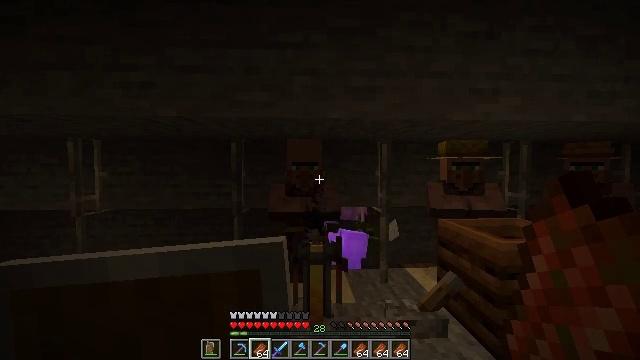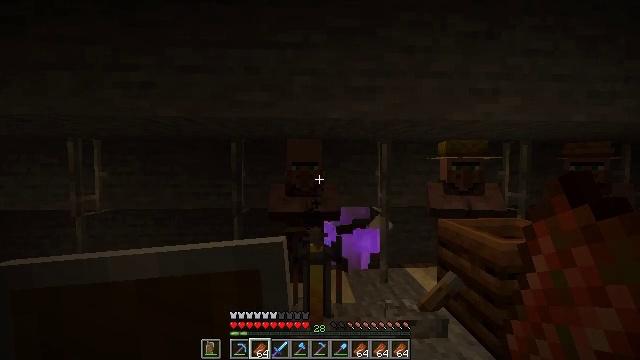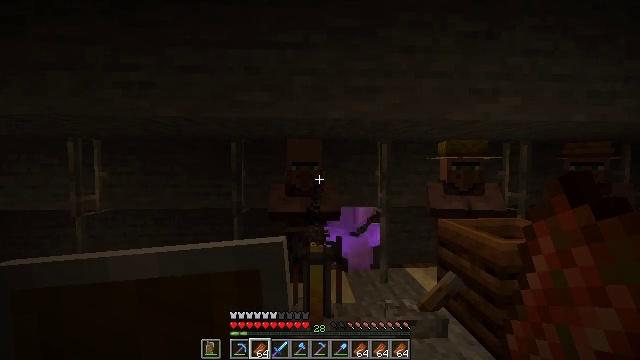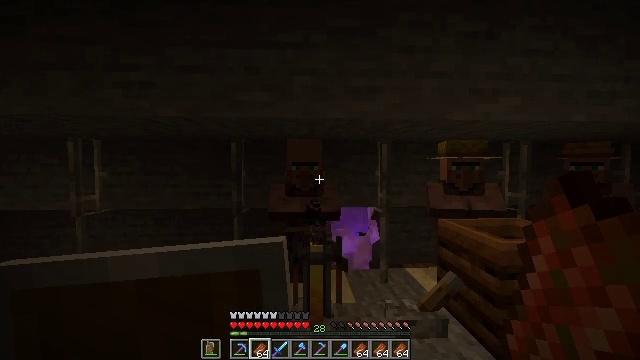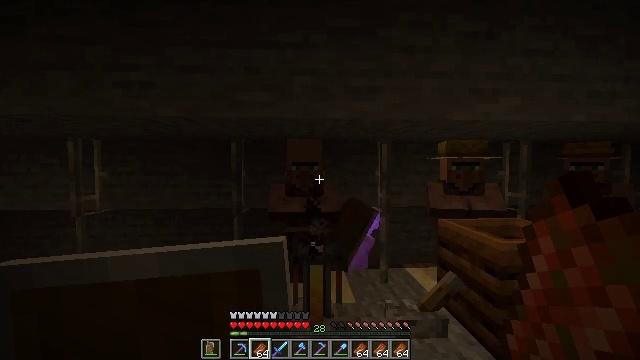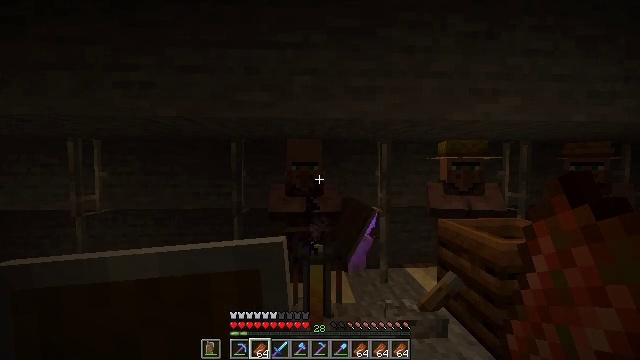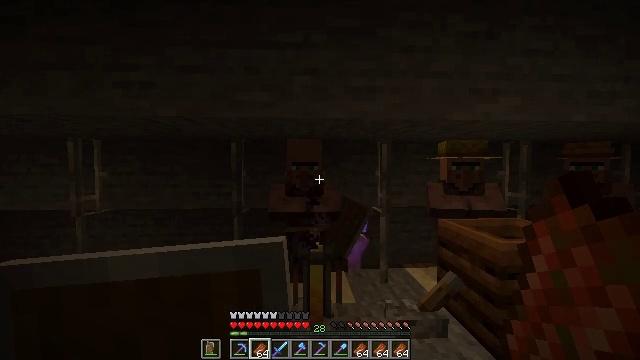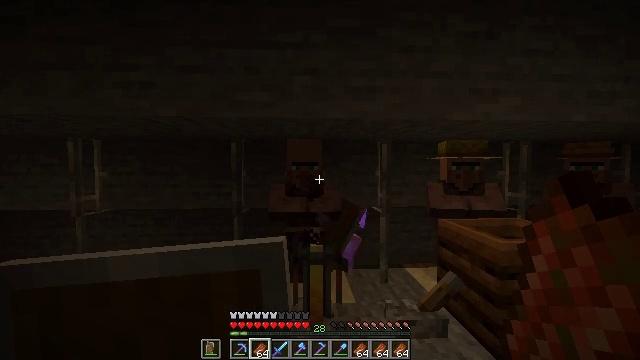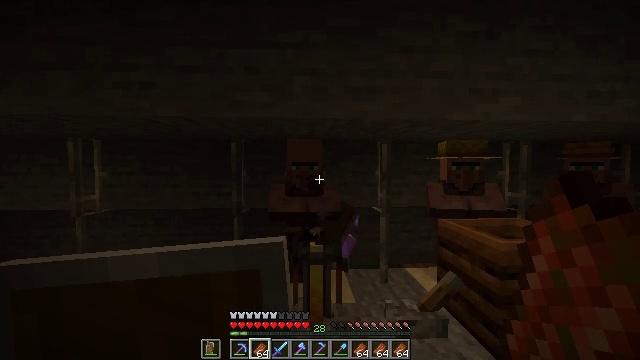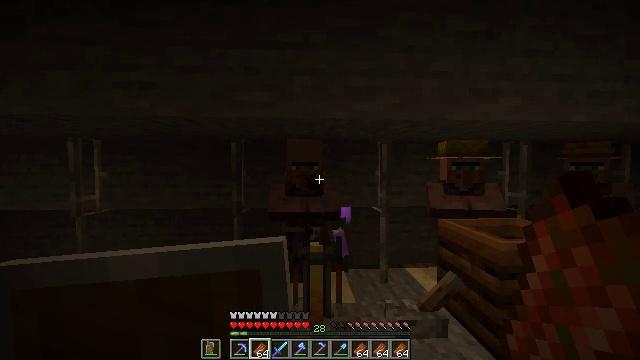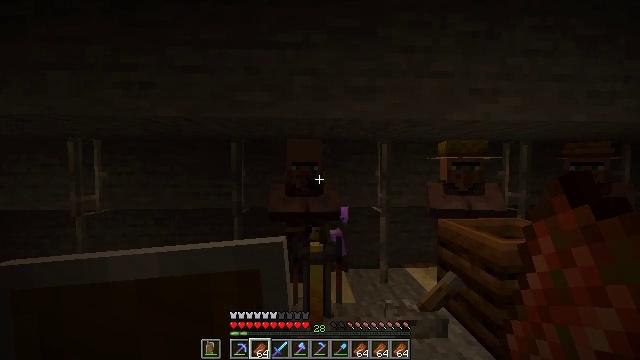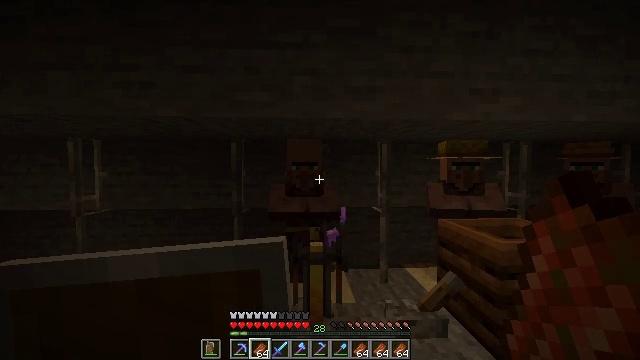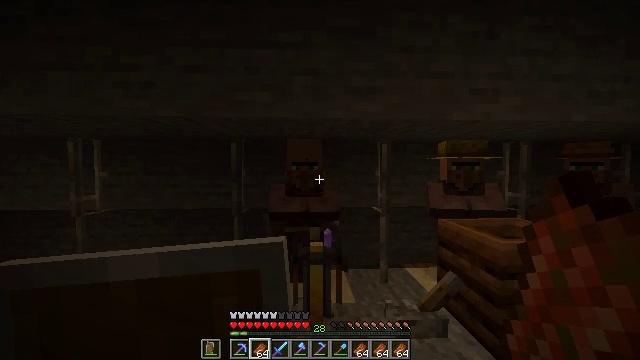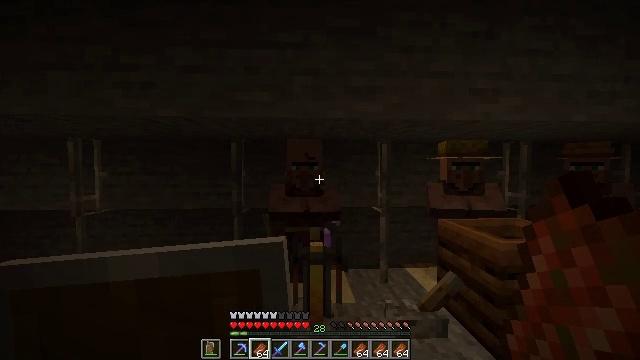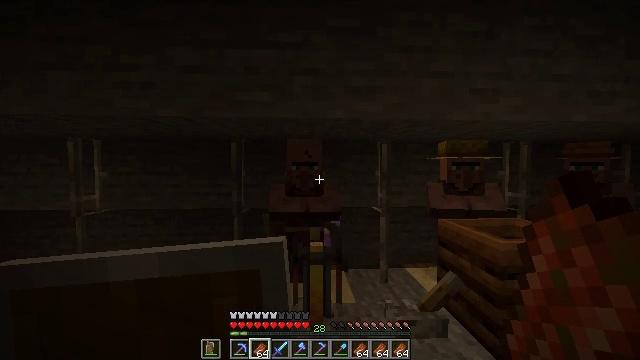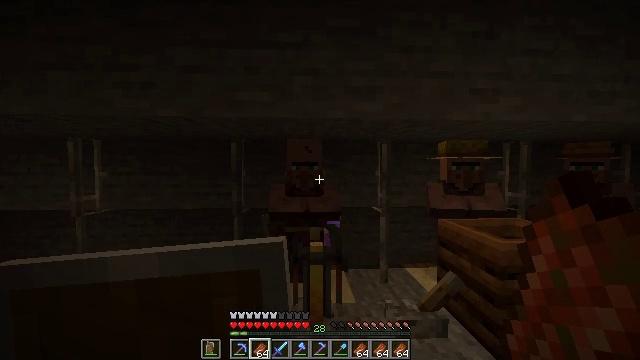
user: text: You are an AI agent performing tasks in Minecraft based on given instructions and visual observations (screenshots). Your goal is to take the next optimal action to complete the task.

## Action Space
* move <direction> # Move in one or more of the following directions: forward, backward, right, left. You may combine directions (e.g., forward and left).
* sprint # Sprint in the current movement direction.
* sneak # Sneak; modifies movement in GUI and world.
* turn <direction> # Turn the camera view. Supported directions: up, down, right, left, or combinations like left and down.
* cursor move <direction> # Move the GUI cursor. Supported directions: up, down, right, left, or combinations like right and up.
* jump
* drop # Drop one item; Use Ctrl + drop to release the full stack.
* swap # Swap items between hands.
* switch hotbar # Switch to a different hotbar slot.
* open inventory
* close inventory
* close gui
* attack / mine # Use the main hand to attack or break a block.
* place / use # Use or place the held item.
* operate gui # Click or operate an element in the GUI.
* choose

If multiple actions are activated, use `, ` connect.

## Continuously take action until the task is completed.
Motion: motion action
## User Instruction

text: Break the blue shulker box to pick it up.
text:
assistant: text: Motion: no_op
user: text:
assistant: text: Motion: no_op
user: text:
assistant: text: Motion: no_op
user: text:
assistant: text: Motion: no_op
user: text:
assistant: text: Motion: no_op
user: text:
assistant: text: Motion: no_op
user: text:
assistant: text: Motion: no_op
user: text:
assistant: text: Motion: no_op
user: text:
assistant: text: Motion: no_op
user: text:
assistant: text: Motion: no_op
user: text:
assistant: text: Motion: no_op
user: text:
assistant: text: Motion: no_op
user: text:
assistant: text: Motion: no_op
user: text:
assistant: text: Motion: no_op
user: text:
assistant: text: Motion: no_op
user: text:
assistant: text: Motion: no_op
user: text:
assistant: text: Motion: no_op
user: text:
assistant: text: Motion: no_op
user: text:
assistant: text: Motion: no_op
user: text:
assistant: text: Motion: no_op
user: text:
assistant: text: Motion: no_op
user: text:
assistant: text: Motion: no_op
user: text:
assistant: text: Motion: no_op
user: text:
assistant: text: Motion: no_op
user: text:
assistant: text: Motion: no_op
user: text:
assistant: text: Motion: no_op
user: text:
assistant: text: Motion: no_op
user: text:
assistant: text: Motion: no_op
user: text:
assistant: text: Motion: no_op
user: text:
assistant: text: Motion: no_op